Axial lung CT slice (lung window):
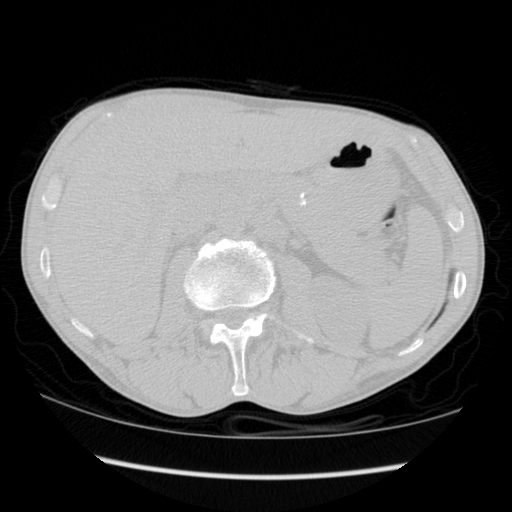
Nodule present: no